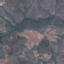
Land use / land cover: HerbaceousVegetation